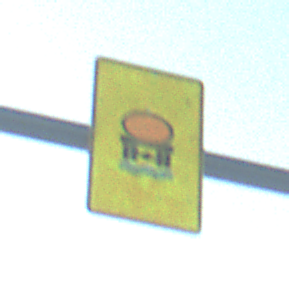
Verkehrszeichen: FahrzeugeMitWassergefaehrdenderLadungOhnePfeilsymbol
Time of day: SunriseSunset
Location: Outdoor (Nature)
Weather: Clear
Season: Winter
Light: Natural